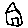
Label: house